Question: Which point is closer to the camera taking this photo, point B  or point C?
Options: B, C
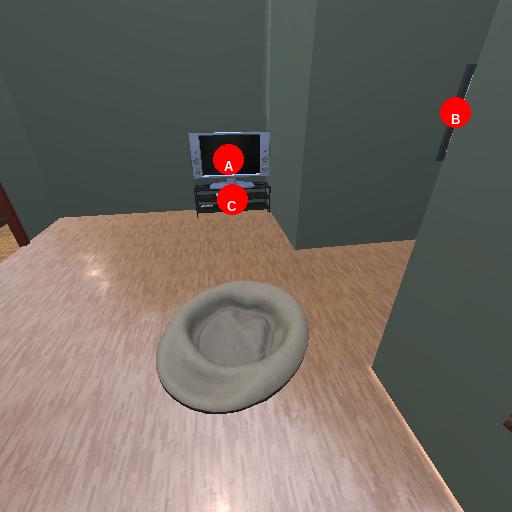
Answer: B